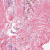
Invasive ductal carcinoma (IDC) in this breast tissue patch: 0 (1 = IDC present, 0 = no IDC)